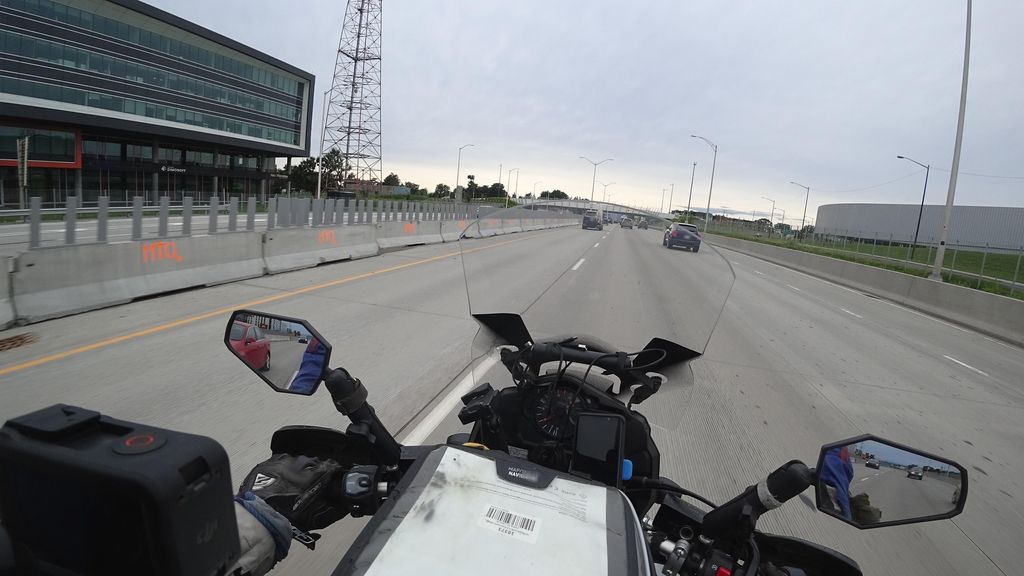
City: quebec_city